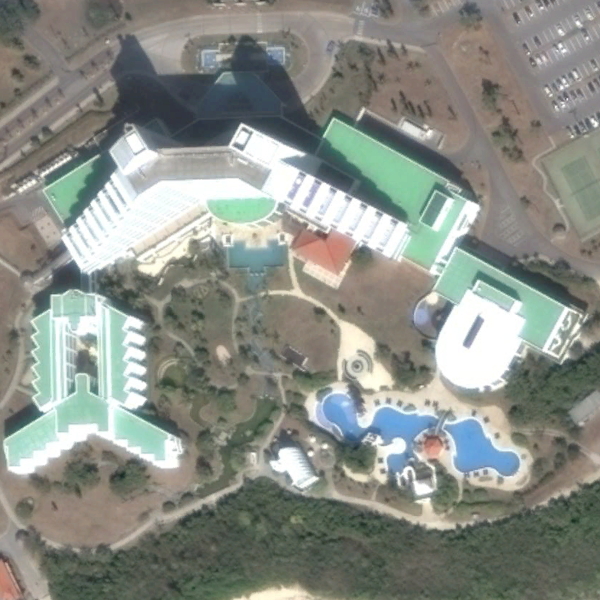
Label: Resort